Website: ulta-beauty
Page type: billing-address
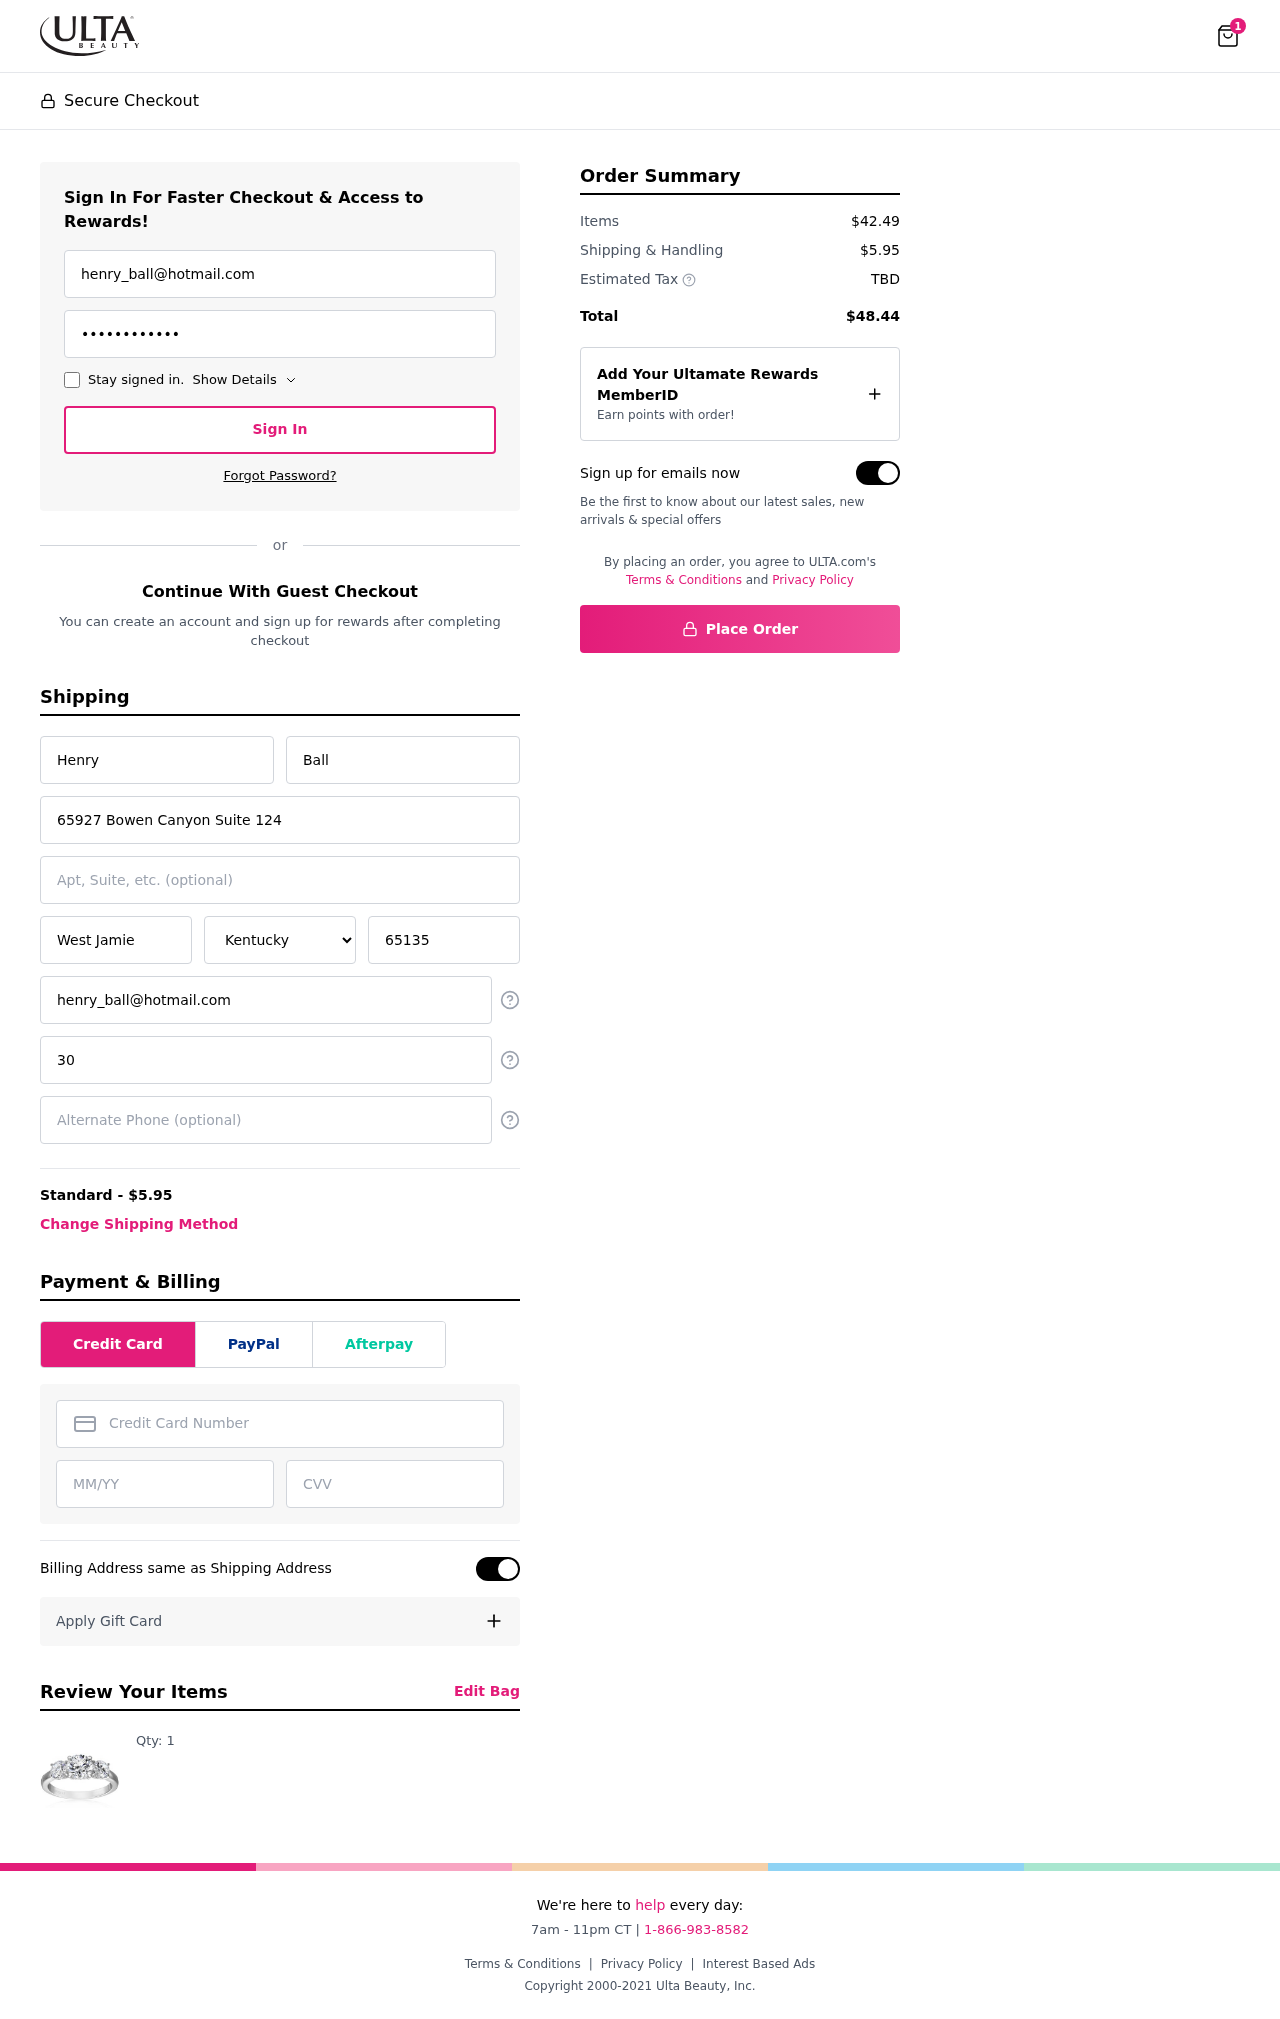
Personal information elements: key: PII_STATE
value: Kentucky
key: PII_EMAIL
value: henry_ball@hotmail.com
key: PII_FIRSTNAME
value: Henry
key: PII_LASTNAME
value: Ball
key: PII_STREET
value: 65927 Bowen Canyon Suite 124
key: PII_CITY
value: West Jamie
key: PII_POSTCODE
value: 65135
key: PII_PHONE
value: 3026926448
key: PII_CARD_NUMBER
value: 2542 8214 1443 5776
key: PII_CARD_EXPIRY
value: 02/27
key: PII_CARD_CVV
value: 408
Product elements: key: PRODUCT1_QUANTITY
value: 1
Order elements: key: ORDER_NUM_ITEMS
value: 1
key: ORDER_SHIPPING_COST
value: $5.95
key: ORDER_SUBTOTAL
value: $42.49
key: ORDER_TOTAL
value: $48.44